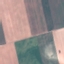
Land use / land cover: AnnualCrop